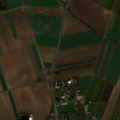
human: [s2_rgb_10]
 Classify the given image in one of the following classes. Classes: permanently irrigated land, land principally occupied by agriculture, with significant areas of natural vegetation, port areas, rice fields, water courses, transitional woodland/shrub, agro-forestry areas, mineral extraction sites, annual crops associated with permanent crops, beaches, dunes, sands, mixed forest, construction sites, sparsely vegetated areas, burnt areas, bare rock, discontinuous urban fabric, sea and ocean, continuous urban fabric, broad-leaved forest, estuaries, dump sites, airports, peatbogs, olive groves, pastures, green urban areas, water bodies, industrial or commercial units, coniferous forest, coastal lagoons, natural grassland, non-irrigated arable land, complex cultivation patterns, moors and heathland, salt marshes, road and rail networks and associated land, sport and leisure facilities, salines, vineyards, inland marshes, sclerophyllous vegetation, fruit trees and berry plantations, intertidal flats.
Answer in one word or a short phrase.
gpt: discontinuous urban fabric, non-irrigated arable land, vineyards